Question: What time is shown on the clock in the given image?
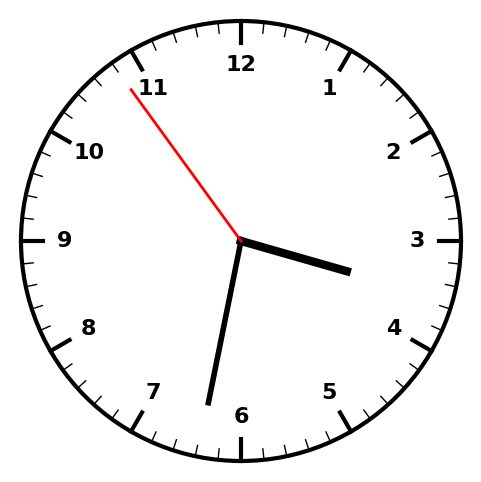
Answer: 03:31:54